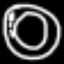
Label: donut